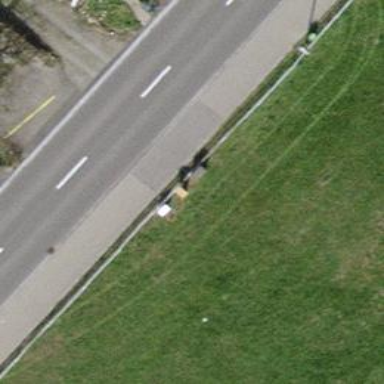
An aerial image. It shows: Street cabinet meant for power infrastructure.